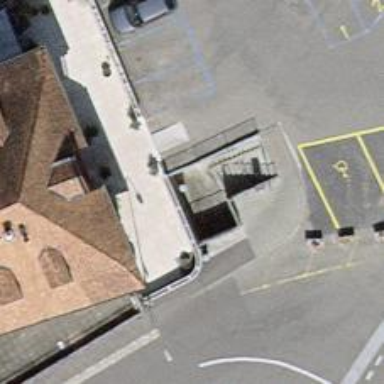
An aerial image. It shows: Steps with asphalt surface that includes ramp.